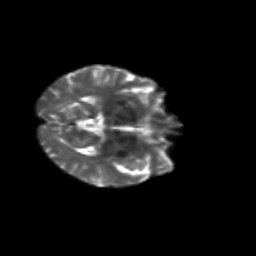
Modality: T2w
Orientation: axial
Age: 56
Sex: male
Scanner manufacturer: siemens
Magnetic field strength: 3 T
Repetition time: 4.71 s
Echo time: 0.0906 s